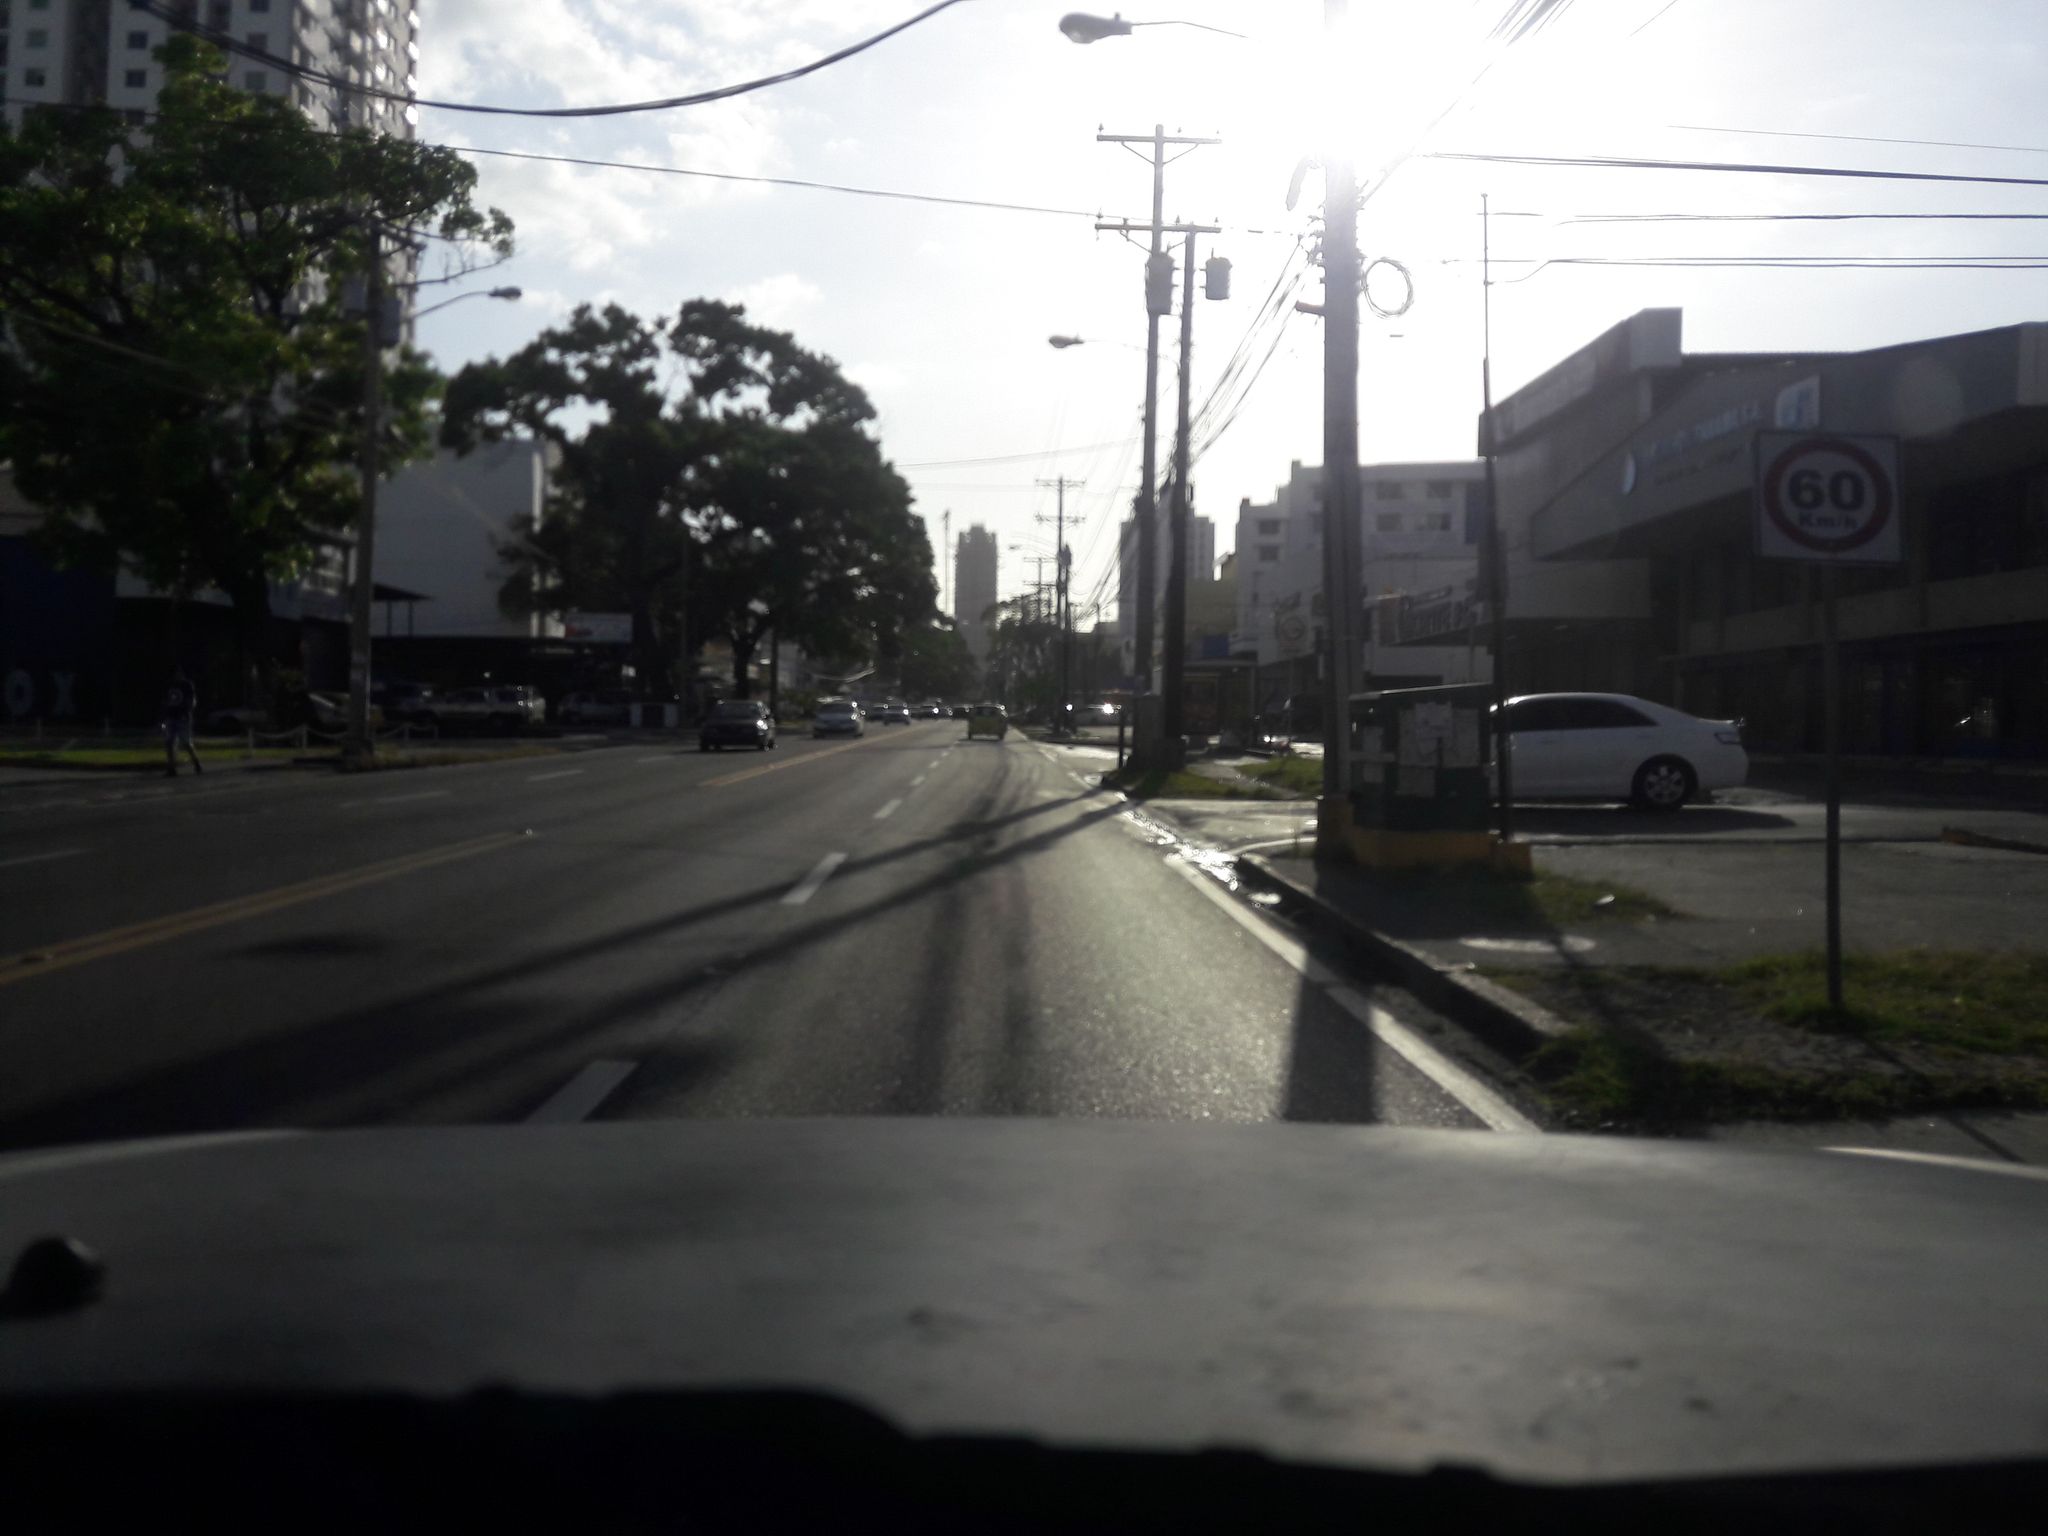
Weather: clear
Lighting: day
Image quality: good
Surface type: driving surface
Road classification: primary
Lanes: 4
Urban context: urban centre
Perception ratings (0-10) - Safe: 5.15, Lively: 7.49, Beautiful: 7.32, Boring: 1.85, Depressing: 2.21, Wealthy: 1.85